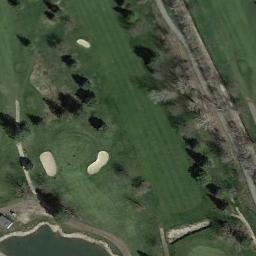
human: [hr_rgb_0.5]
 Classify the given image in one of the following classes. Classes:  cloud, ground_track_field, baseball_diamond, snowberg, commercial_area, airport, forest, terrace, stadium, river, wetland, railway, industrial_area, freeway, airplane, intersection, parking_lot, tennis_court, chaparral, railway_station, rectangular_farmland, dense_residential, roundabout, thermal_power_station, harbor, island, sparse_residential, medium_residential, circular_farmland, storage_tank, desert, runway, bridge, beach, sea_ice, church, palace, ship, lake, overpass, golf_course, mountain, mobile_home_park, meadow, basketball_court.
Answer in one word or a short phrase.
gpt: golf_course